【题型】填空题　【知识点】平面几何　【难度】medium
如图，梯形 $ABCD$ 中，$AB \parallel CD$，$AB=m$，$CD=n$，$E$、$F$ 分别是 $AB$、$CD$ 的中点，$AF$、$ED$ 相交于点 $G$，$BF$、$CE$ 相交于点 $H$，则 $GH=$ \_\_\_\_\_\_。}

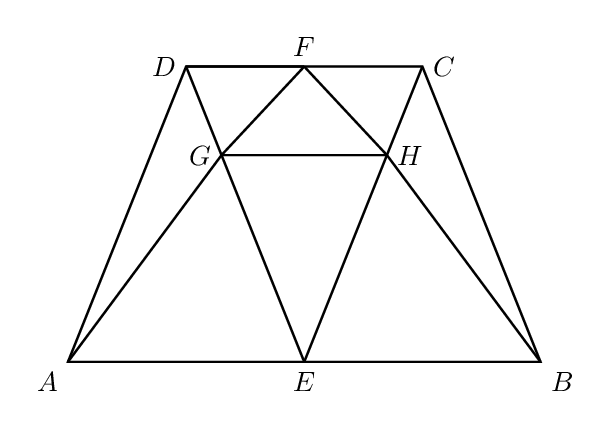
【解答】
\noindent \textbf{【答案】} $\boldsymbol{\dfrac{mn}{m+n}}$

\vspace{0.2cm}
\noindent \textbf{【详解】} 解：$\because AB=m$，$CD=n$，$E$、$F$分别是$AB$、$CD$的中点，
$\therefore DF=CF=\dfrac{1}{2}CD=\dfrac{1}{2}n$，$AE=BE=\dfrac{1}{2}AB=\dfrac{1}{2}m$，
$\because AB \parallel CD$，
$\therefore \angle DFG = \angle EAG, \angle CFH = \angle EBH$，
$\because \angle DGF = \angle EGA, \angle CHF = \angle EHB$，
$\therefore \triangle DGF \backsim \triangle EGA, \triangle CHF \backsim \triangle EHB$，
$\therefore \dfrac{FG}{AG} = \dfrac{DF}{AE} = \dfrac{n}{m}, \dfrac{FH}{HB} = \dfrac{CF}{EB} = \dfrac{n}{m}$，
$\therefore \dfrac{FG}{AF} = \dfrac{FH}{FB} = \dfrac{n}{m+n}$，
$\because \angle GFH = \angle AFB$，
$\therefore \triangle GFH \backsim \triangle AFB$，
$\therefore \dfrac{GH}{AB} = \dfrac{FG}{AF}$，
$\therefore \dfrac{GH}{m} = \dfrac{n}{m+n}$，
解得$GH = \dfrac{mn}{m+n}$，
故答案为：$\boldsymbol{\dfrac{mn}{m+n}}$．